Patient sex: M
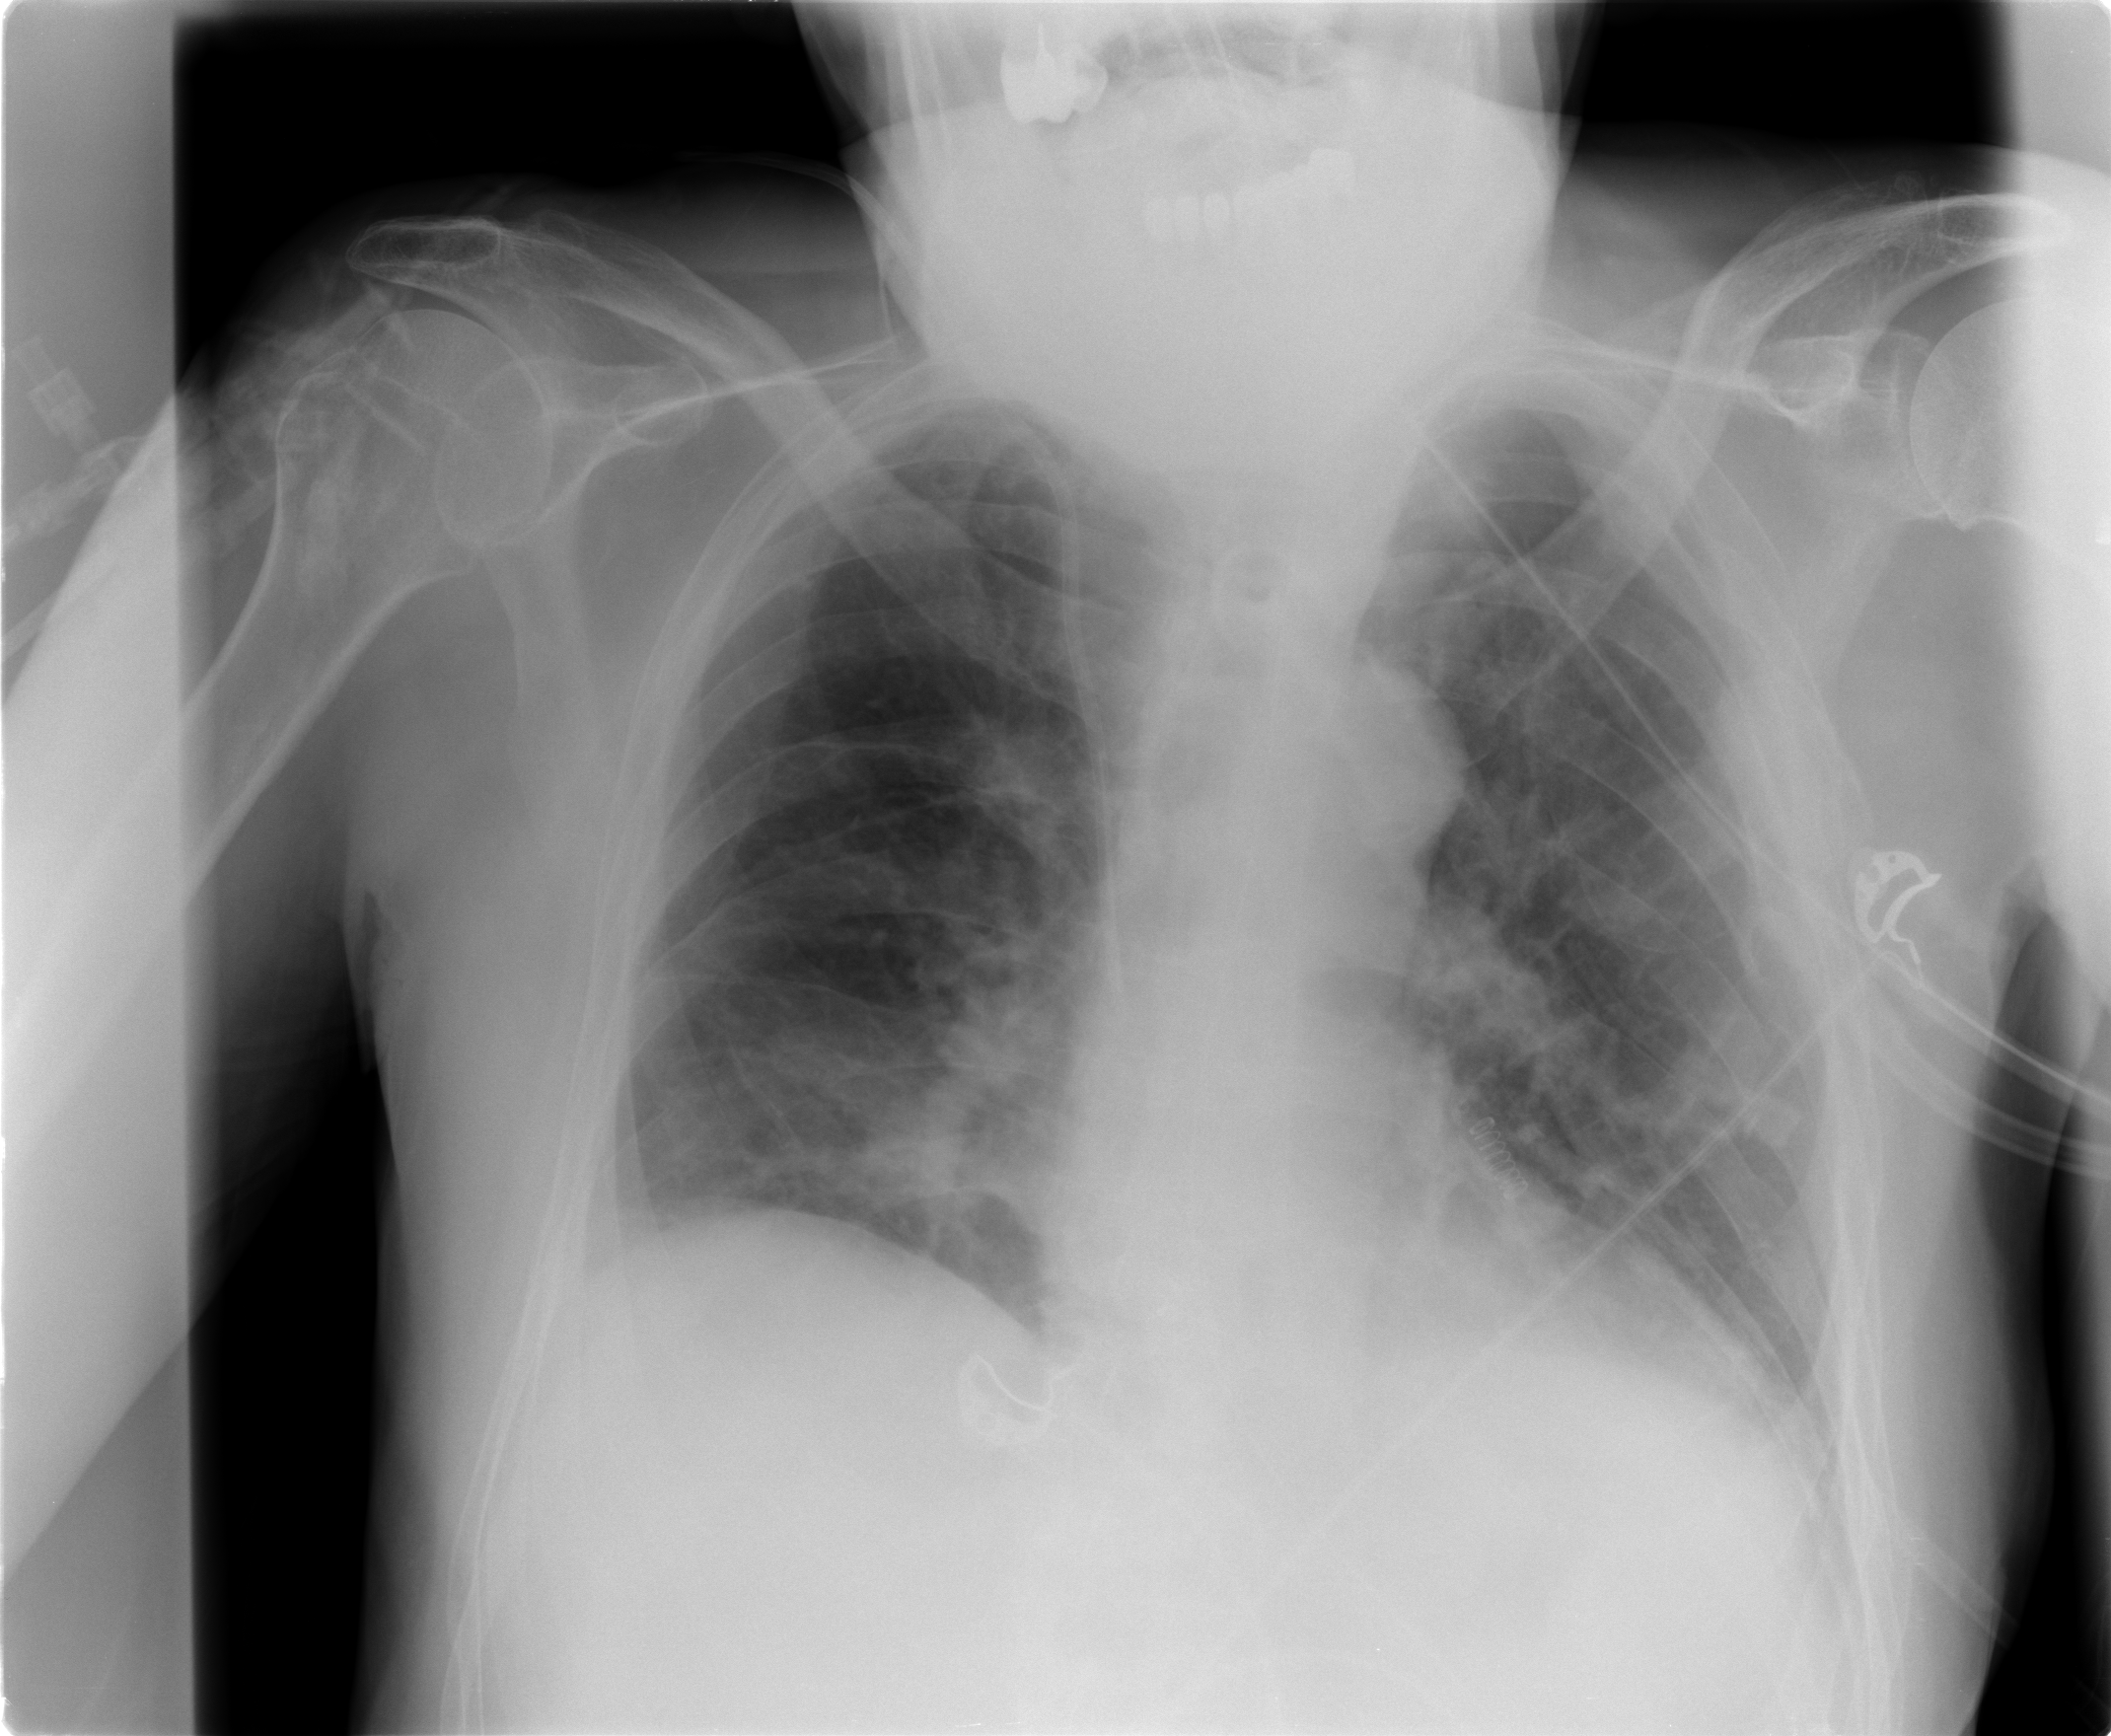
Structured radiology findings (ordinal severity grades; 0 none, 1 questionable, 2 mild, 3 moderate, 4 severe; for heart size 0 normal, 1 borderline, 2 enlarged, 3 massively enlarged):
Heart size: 2
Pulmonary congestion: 2
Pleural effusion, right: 0
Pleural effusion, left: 0
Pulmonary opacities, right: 2
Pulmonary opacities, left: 0
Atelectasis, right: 2
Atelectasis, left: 2